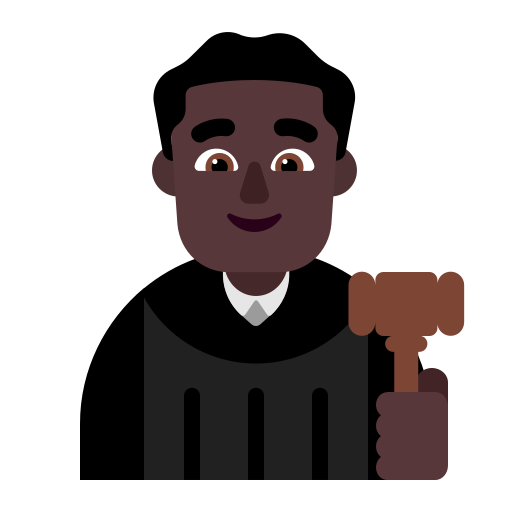
man judge flat dark